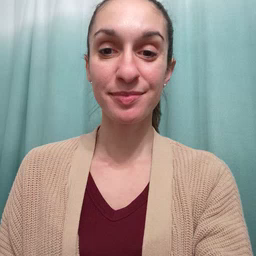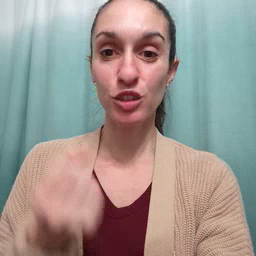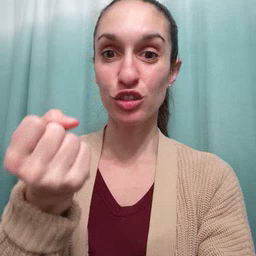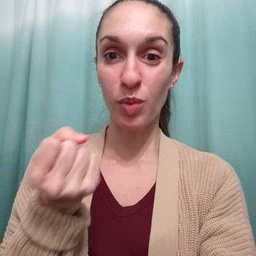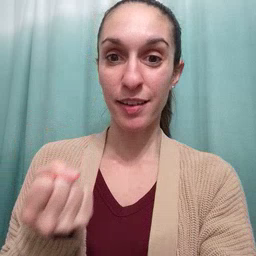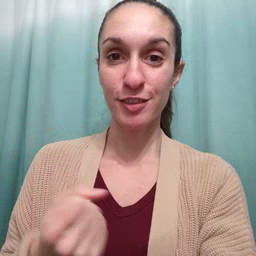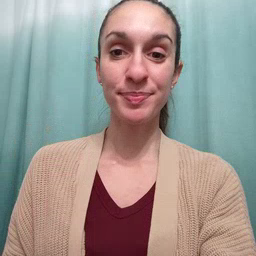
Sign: drawer